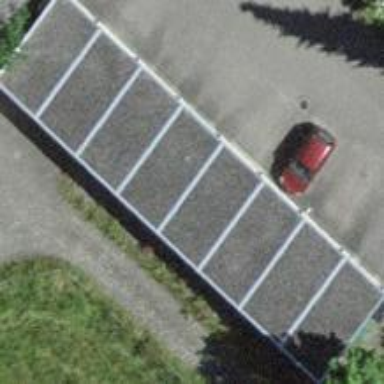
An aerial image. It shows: Garage building.